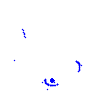
Particle: kaon